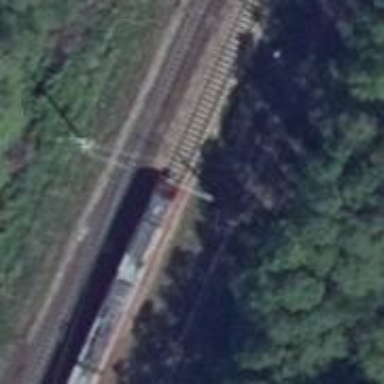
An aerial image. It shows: Railway track with contact lines for electrification.